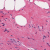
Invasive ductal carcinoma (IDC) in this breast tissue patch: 0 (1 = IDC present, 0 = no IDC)